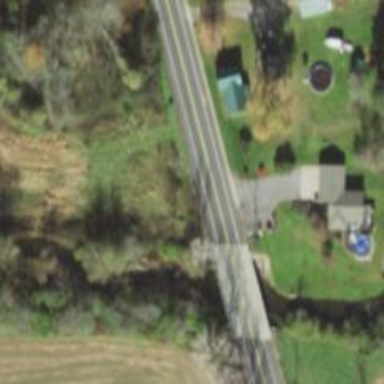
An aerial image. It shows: Primary highway bridge.